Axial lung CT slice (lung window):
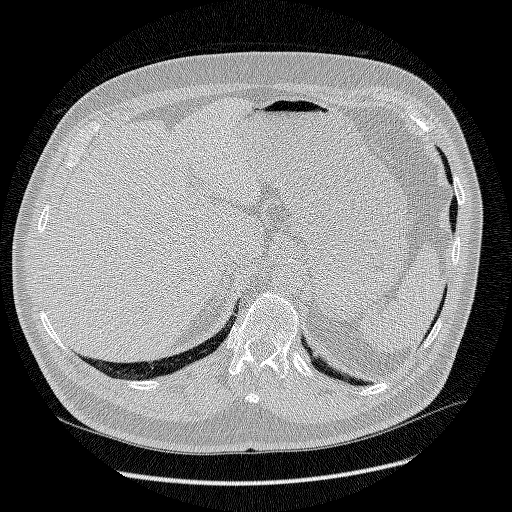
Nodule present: no